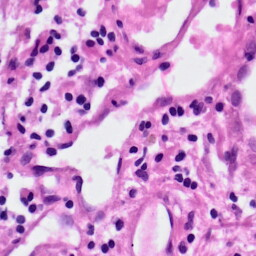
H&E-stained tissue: Lung